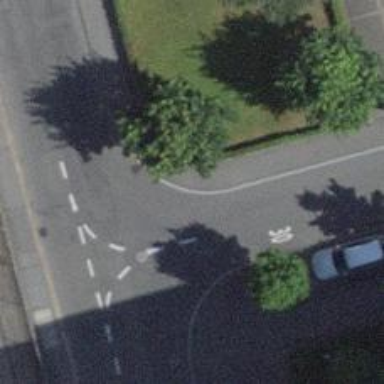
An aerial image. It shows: Kerb barrier.